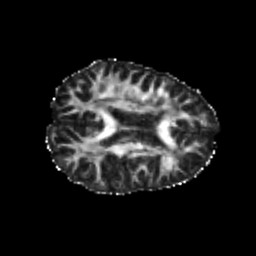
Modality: FA
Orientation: axial
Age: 20
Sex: female
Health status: healthy
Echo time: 0.074 s